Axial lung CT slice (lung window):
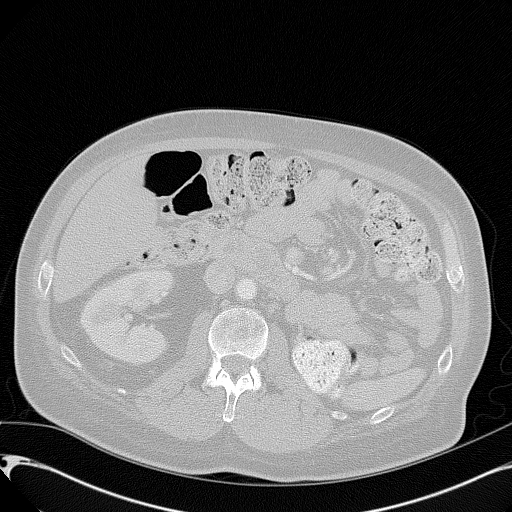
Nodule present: no